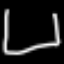
Label: square